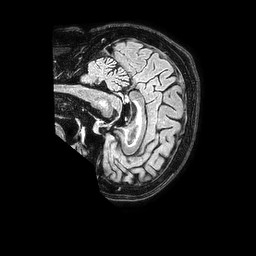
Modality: FLAIR
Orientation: sagittal
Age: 63
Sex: female
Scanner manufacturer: philips
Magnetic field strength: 1.5 T
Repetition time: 4.8 s
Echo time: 0.3 s